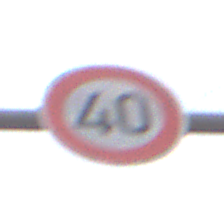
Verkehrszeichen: Geschwindigkeit40
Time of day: Midday
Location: Outdoor (Suburban)
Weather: Overcast
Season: NotSpecified
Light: Natural